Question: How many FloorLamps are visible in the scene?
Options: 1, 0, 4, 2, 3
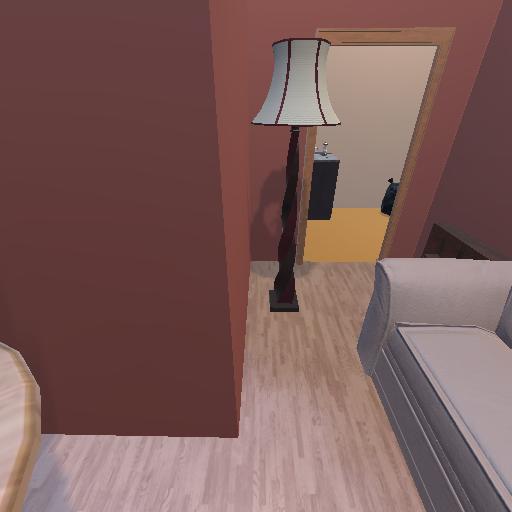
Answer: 1